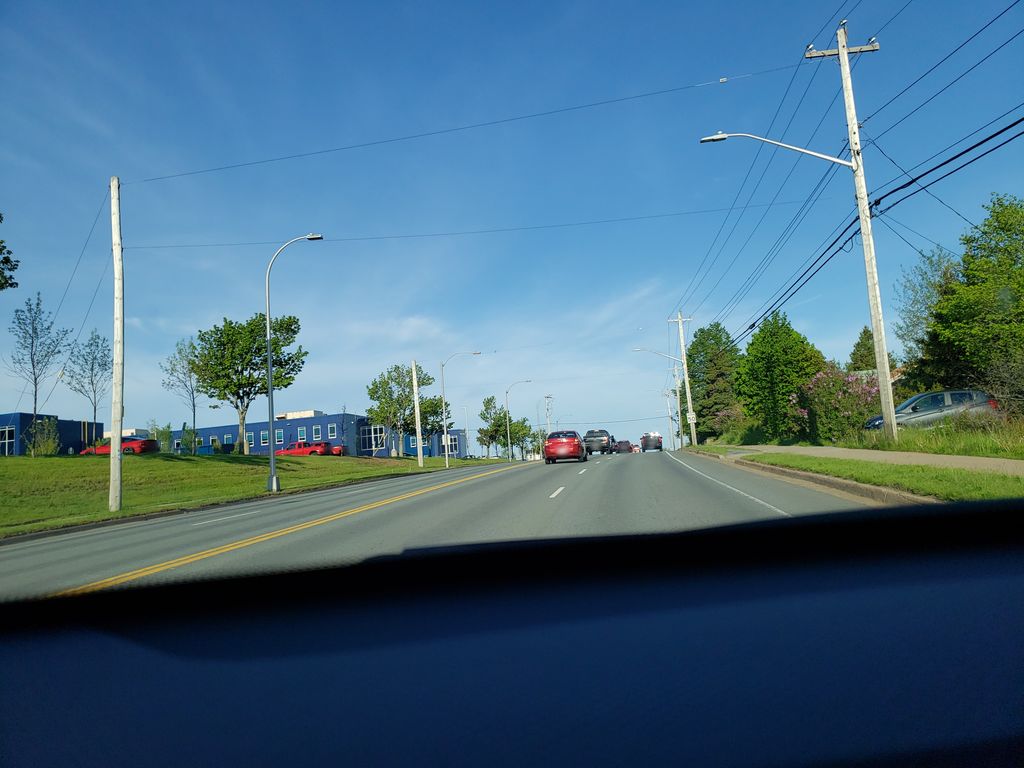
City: halifax